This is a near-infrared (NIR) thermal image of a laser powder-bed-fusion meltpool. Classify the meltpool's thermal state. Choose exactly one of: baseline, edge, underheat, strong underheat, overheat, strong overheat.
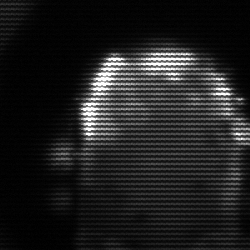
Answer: baseline